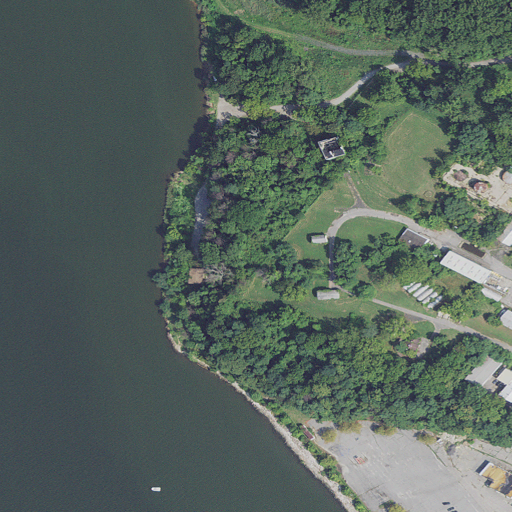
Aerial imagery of cape in Maryland named Biemans Point containing open water, deciduous forest, open development, low intensity development, medium intensity development, high intensity development, herbaceous wetlands, and mixed forest